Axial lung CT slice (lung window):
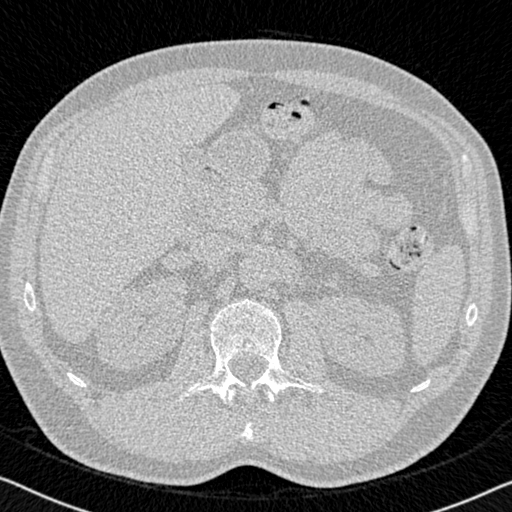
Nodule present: no